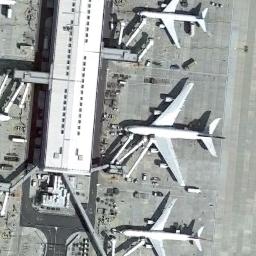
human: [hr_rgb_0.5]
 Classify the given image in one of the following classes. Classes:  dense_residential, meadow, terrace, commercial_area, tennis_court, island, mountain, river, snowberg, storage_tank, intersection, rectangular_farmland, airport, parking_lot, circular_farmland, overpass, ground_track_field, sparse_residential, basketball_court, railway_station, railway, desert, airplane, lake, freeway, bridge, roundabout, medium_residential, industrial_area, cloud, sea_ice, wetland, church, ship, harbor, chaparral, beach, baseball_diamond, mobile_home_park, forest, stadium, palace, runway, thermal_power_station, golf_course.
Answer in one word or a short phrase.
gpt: airplane